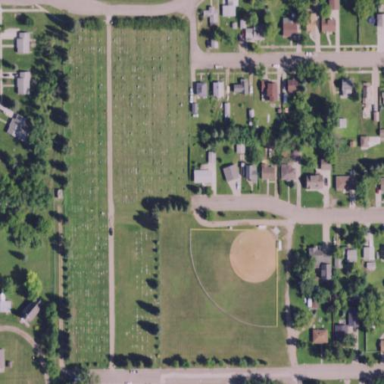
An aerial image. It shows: Cemetery.